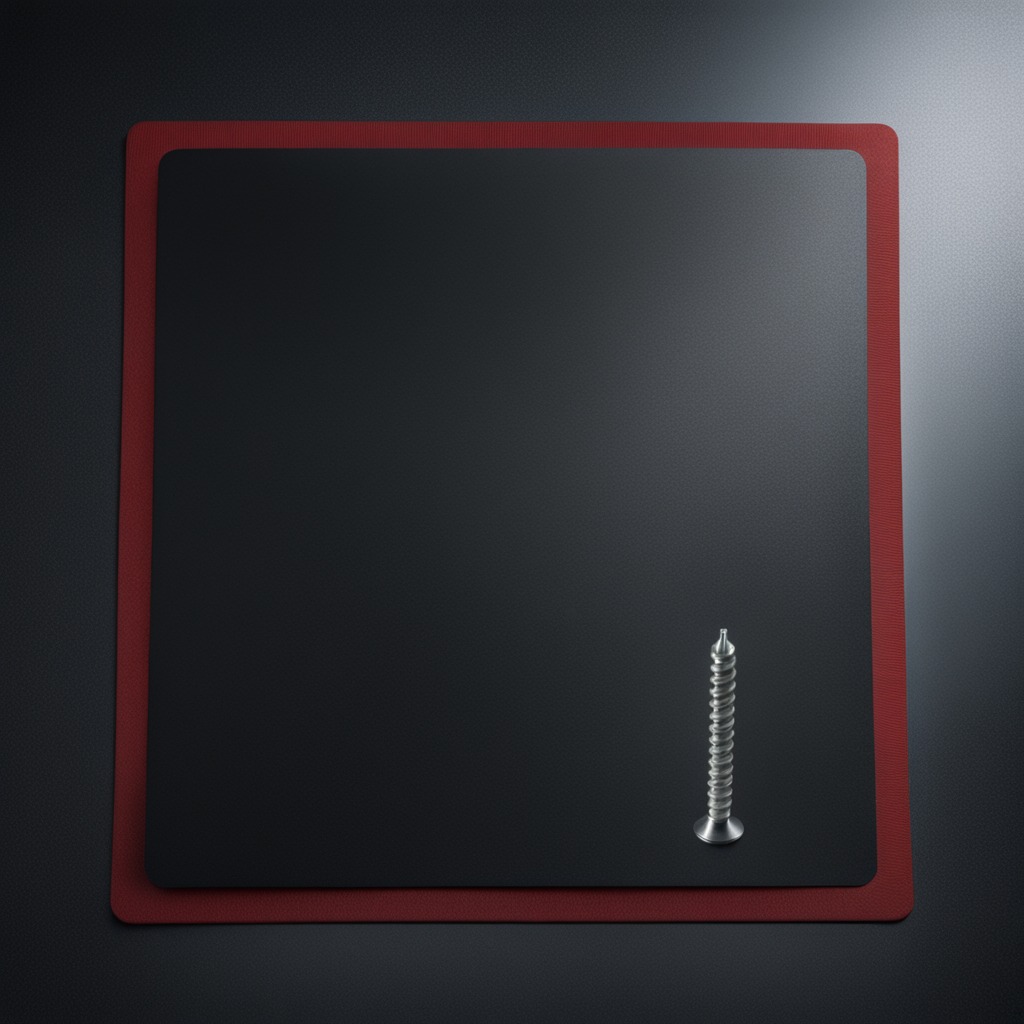
A metal screw is lying on the granite tabletop.